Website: home-depot
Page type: billing-address
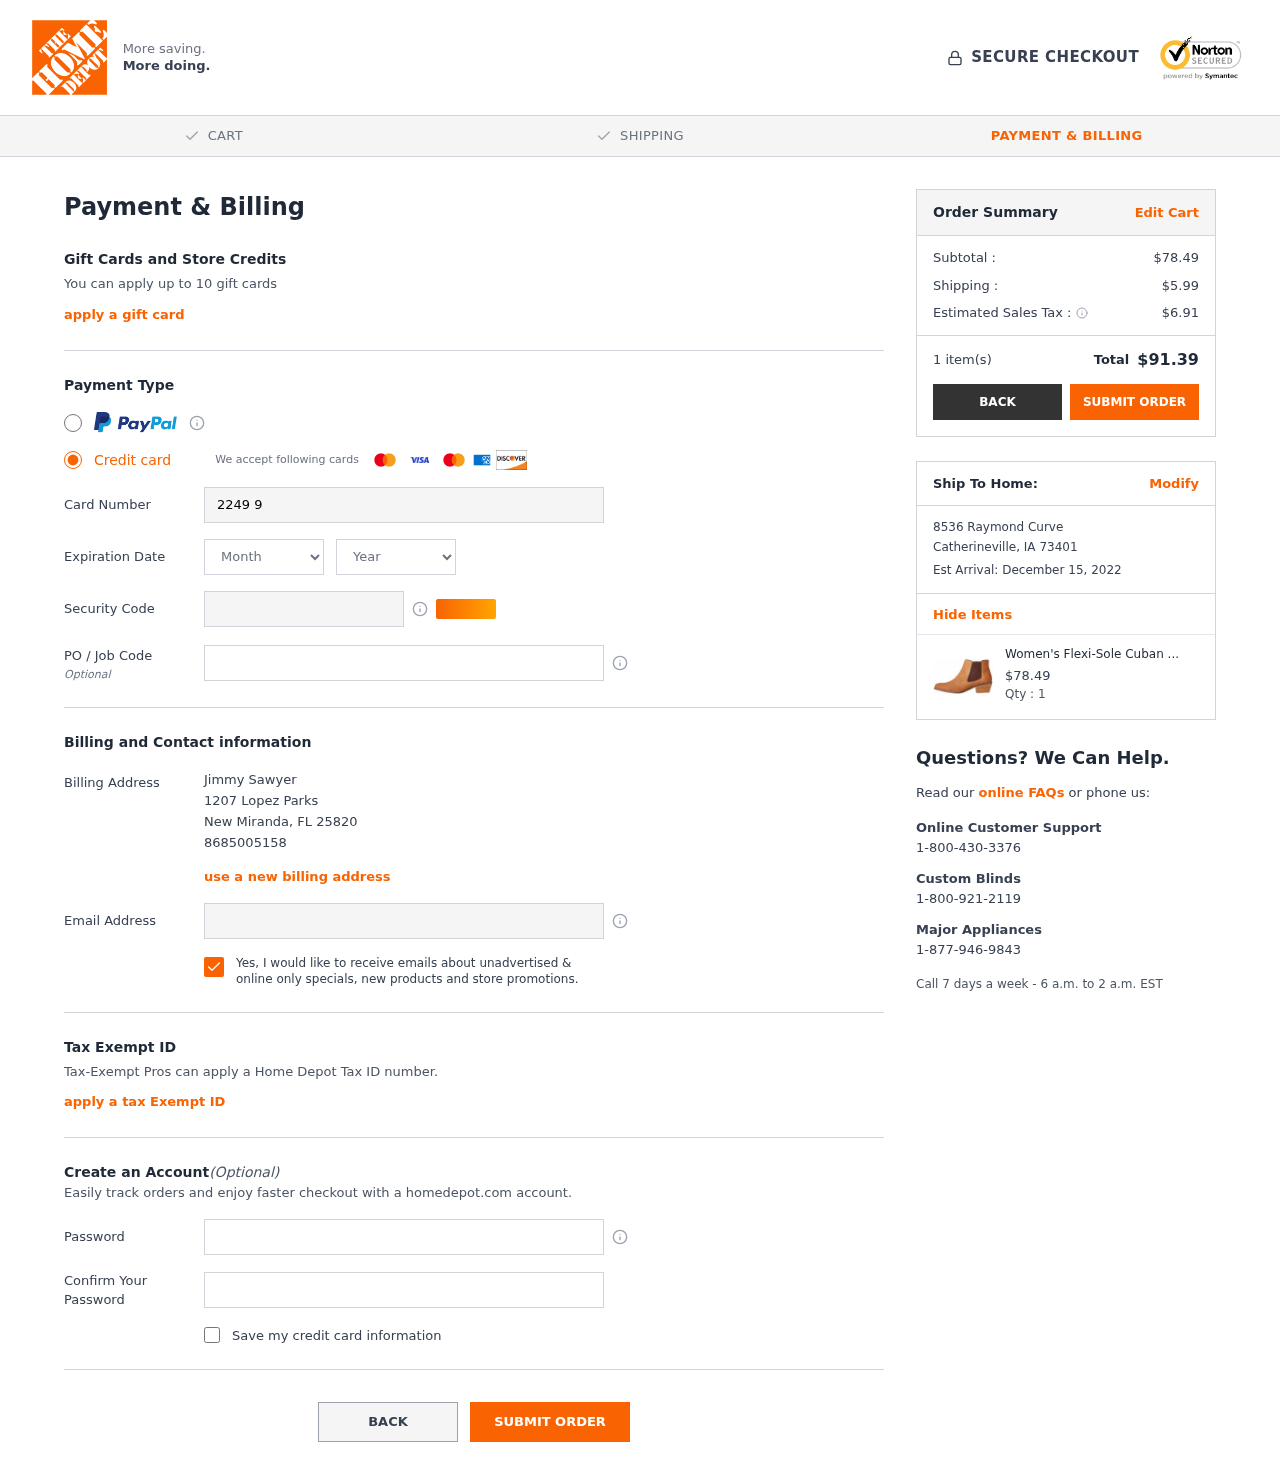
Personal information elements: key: PII_CARD_CVV
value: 313
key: PII_CARD_EXPIRY_MONTH
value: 05
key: PII_CARD_EXPIRY_YEAR
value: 26
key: PII_CARD_NUMBER
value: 2249 9959 2644 0882
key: PII_CITY
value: New Miranda
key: PII_CITY2
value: Catherineville
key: PII_EMAIL
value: jimmy.sawyer@gmail.com
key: PII_FULLNAME
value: Jimmy Sawyer
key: PII_PHONE
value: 8685005158
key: PII_POSTCODE
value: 25820
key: PII_POSTCODE2
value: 73401
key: PII_STATE_ABBR
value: FL
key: PII_STATE_ABBR2
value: IA
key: PII_STREET
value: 1207 Lopez Parks
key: PII_STREET2
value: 8536 Raymond Curve
Product elements: key: PRODUCT1_NAME
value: Women's Flexi-Sole Cuban Heel Chelsea Boots, Brown (Tan Tan), US 8
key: PRODUCT1_PRICE
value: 78.49
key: PRODUCT1_QUANTITY
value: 1
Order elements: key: ORDER_SUBTOTAL
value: $78.49
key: ORDER_SHIPPING_COST
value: $5.99
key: ORDER_TAX
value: $6.91
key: ORDER_NUM_ITEMS
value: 1 item(s)
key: ORDER_TOTAL
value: $91.39
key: ORDER_DELIVERY_DATE
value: Est Arrival: December 15, 2022